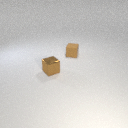
small brown metal cube in front of small brown rubber cube